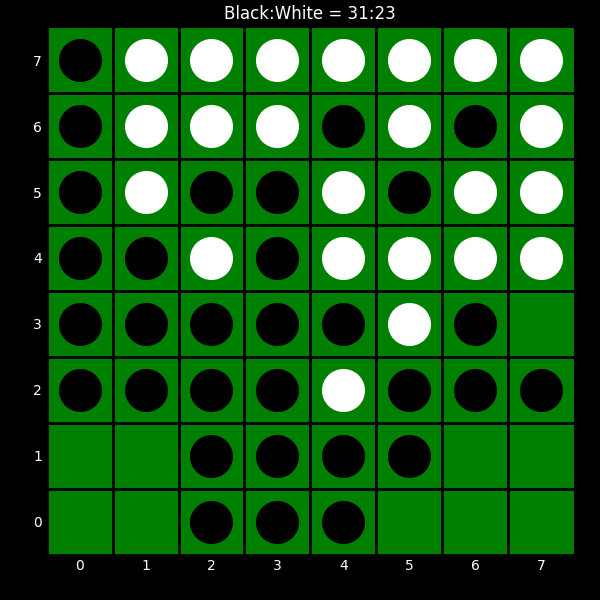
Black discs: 31
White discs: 23